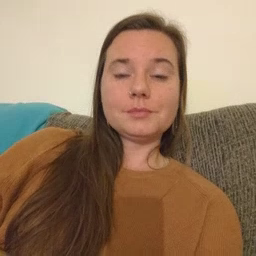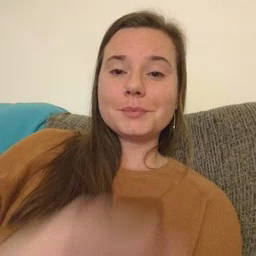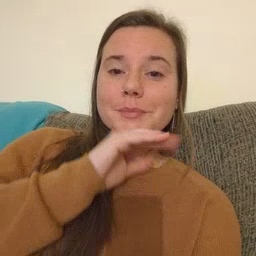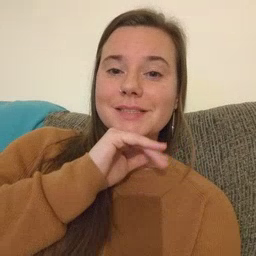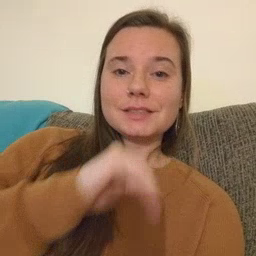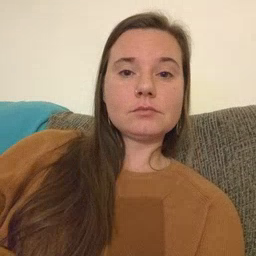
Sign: pig